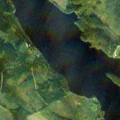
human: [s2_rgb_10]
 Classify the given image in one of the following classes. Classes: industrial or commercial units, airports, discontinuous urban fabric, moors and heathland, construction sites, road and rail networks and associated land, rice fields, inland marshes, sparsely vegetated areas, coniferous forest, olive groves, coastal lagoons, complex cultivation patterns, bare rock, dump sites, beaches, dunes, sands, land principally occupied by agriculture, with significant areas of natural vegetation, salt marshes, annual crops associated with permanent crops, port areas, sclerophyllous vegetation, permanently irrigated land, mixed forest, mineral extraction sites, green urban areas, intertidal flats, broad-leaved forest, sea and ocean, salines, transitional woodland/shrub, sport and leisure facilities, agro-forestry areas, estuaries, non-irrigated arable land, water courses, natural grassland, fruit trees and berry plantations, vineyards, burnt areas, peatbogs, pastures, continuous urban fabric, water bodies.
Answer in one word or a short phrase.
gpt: broad-leaved forest, coniferous forest, mixed forest, transitional woodland/shrub, water bodies